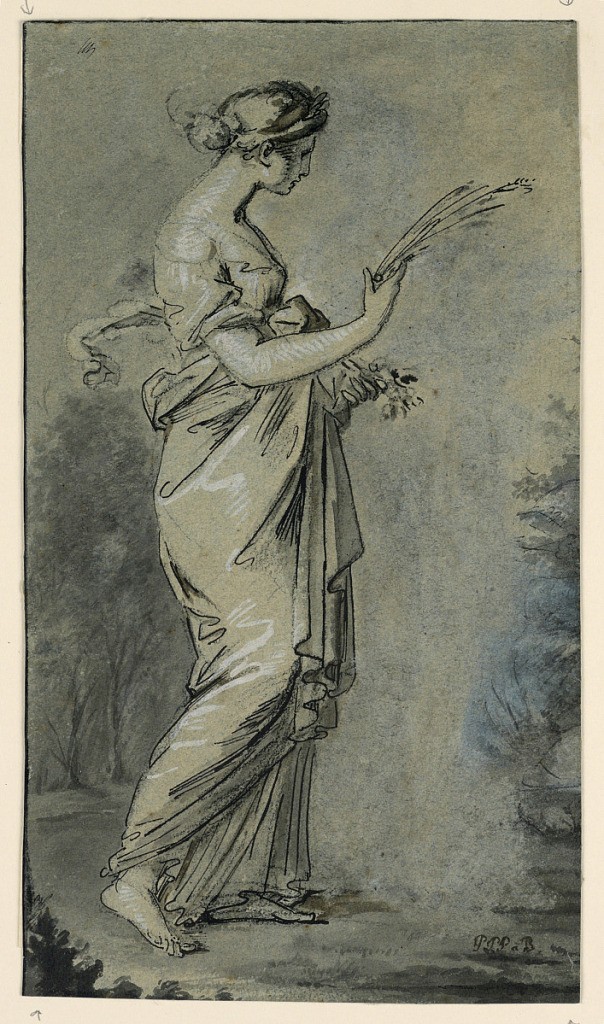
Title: Ceres
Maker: Pierre-Paul Prud'hon, French, 1758–1823
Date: ca. 1780
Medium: Pen and black ink, brush and blue and gray wash and white gouache on grayish-blue paper
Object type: Drawing
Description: Ceres shown waslking toward right in wooded landscape. A second picture to the right hes been erased.